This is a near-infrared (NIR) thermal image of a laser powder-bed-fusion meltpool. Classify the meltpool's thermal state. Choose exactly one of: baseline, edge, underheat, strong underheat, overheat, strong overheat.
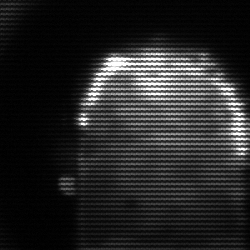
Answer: baseline